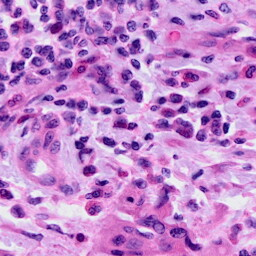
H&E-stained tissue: Cervix